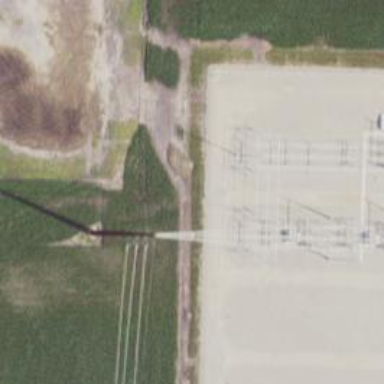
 serving as tower to safeguard against lightning strikes."